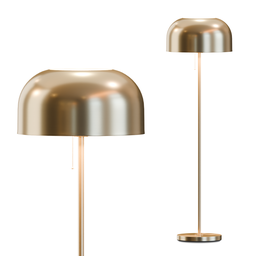
Label: lighting